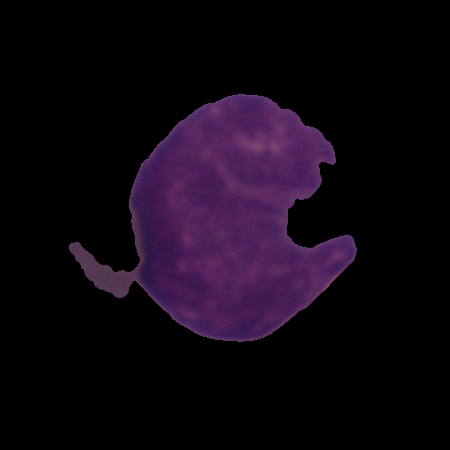
Label: cancer